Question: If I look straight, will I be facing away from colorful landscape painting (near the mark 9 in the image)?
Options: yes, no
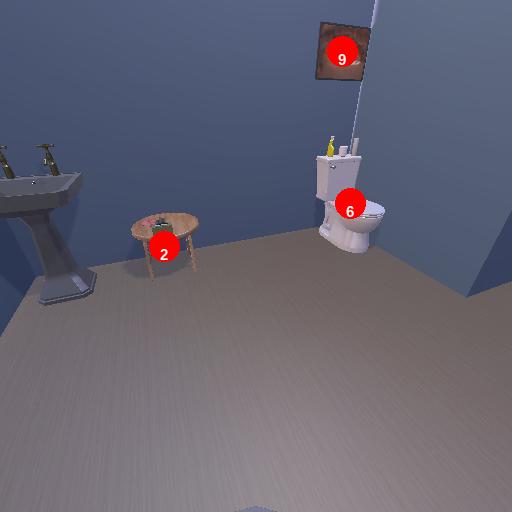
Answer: yes